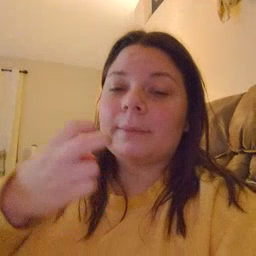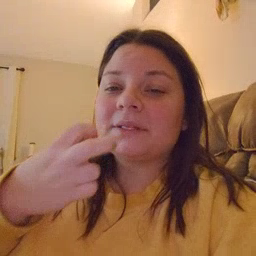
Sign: pizza